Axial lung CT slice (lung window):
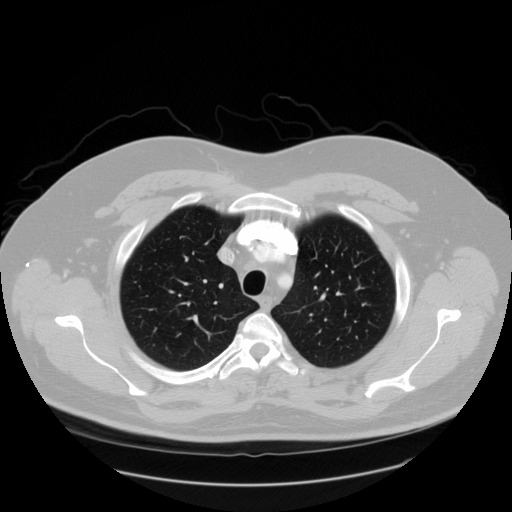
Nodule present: no